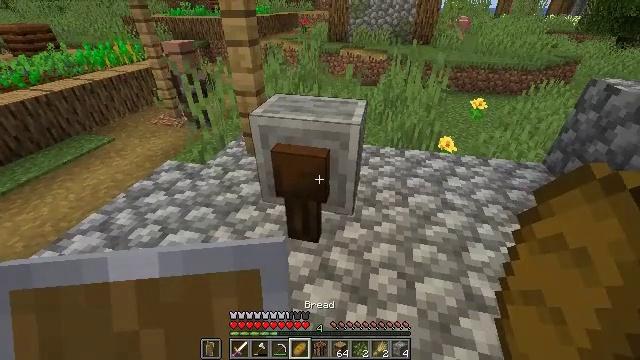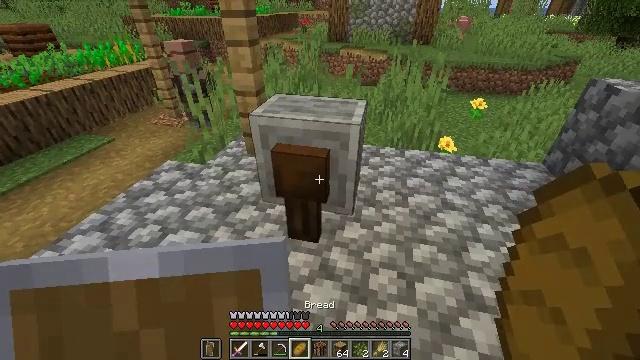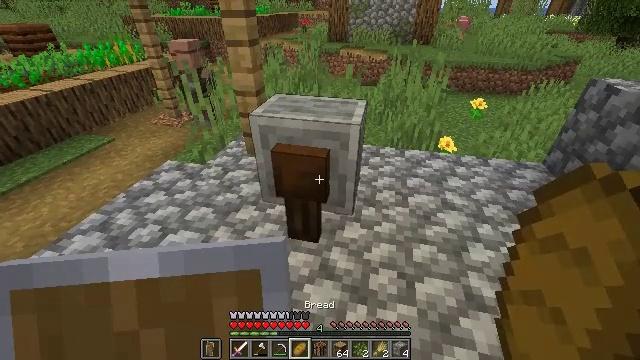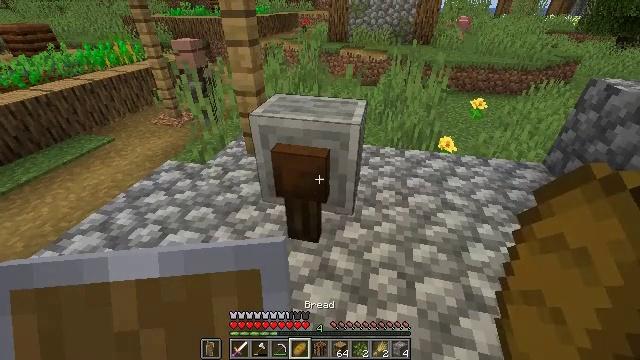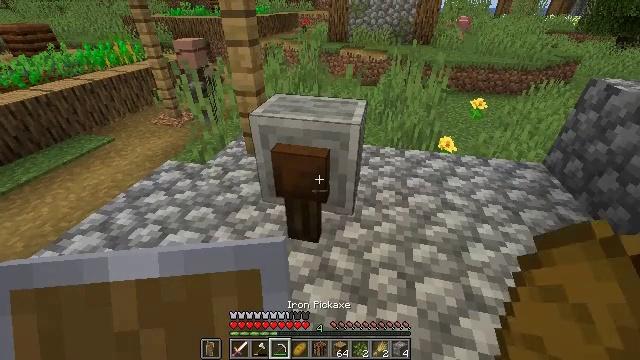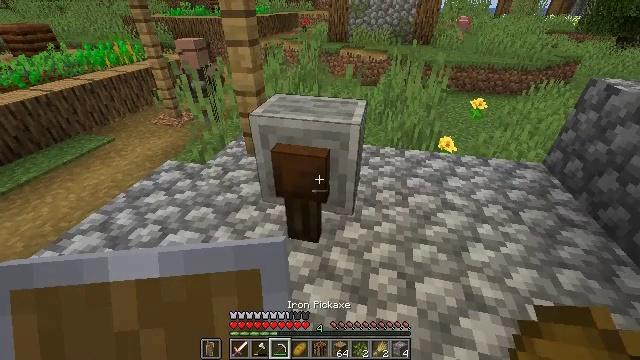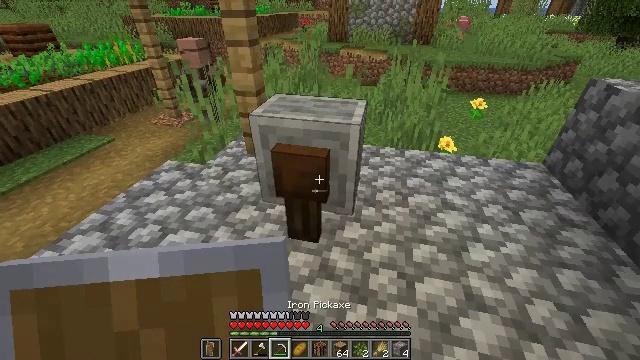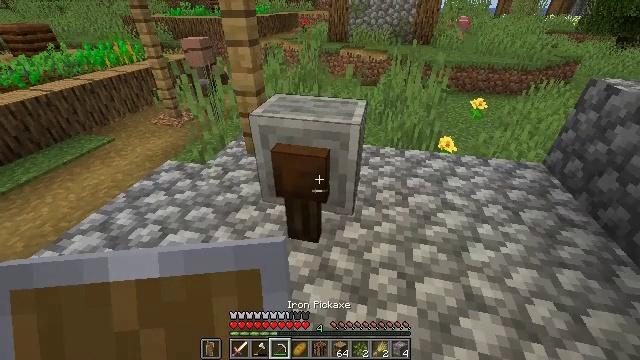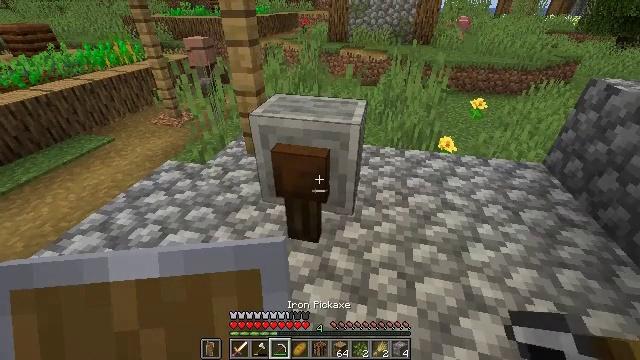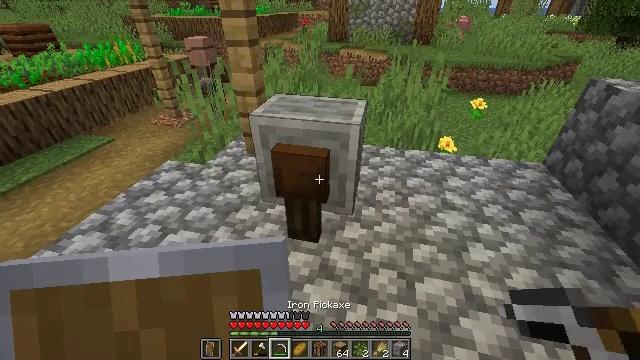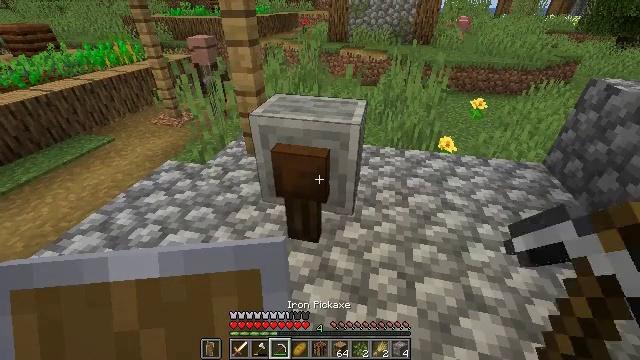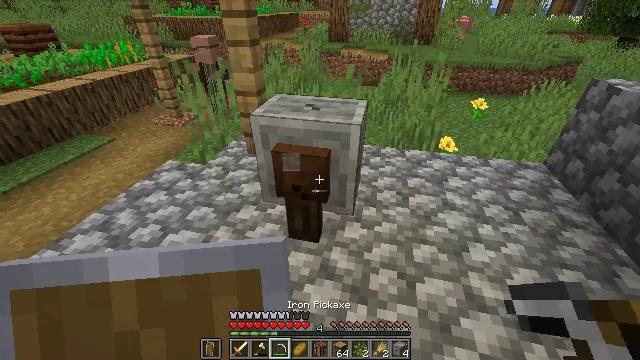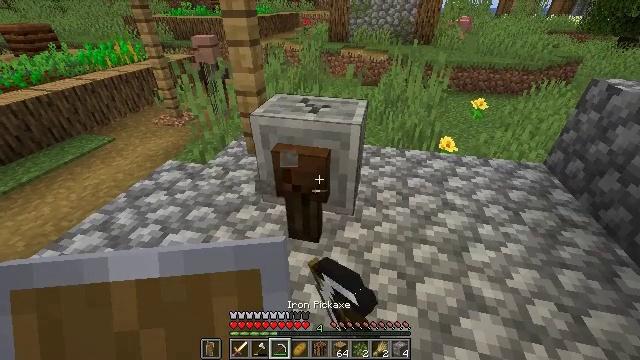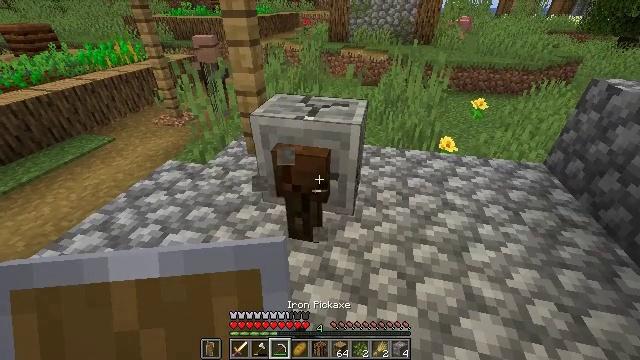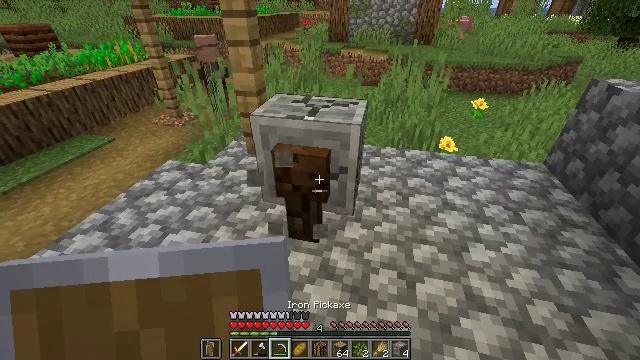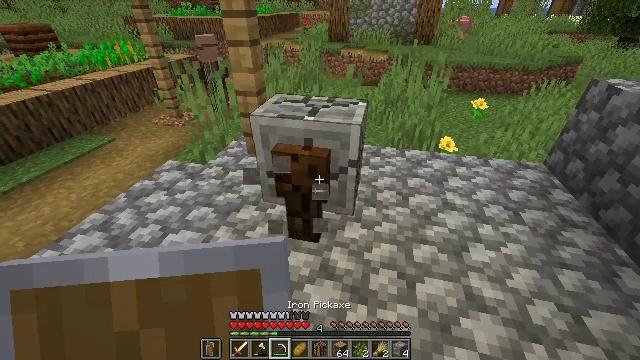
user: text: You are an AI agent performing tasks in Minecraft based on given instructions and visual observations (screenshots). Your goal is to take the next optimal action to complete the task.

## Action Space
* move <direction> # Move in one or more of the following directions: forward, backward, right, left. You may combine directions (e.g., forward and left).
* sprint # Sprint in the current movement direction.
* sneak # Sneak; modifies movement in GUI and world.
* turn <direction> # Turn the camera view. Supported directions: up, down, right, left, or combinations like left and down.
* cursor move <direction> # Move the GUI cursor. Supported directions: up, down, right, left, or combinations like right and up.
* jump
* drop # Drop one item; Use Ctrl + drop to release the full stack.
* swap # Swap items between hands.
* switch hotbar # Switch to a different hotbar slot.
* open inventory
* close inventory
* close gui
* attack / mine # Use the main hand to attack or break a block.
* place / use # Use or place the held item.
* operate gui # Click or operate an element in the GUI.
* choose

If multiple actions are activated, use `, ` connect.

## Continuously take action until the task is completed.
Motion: motion action
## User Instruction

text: Gather the grindstone to use later.
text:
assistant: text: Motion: no_op
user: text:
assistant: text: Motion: no_op
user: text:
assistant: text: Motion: no_op
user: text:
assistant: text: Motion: no_op
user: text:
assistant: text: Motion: no_op
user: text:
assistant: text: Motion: no_op
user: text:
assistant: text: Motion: no_op
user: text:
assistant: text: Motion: no_op
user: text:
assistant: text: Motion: no_op
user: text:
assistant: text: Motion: no_op
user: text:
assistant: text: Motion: attack / mine
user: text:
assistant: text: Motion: attack / mine
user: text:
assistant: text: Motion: attack / mine
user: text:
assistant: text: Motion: attack / mine
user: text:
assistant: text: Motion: attack / mine
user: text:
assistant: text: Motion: attack / mine
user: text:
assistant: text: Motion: attack / mine
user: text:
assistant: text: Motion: attack / mine
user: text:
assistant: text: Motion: attack / mine
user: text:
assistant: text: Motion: attack / mine
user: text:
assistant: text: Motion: attack / mine
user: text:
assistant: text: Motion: attack / mine
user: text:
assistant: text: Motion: attack / mine
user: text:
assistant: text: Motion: attack / mine
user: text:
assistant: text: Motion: attack / mine